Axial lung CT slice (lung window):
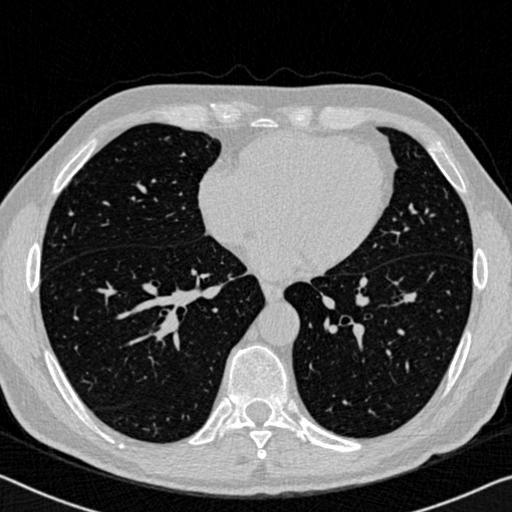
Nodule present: no